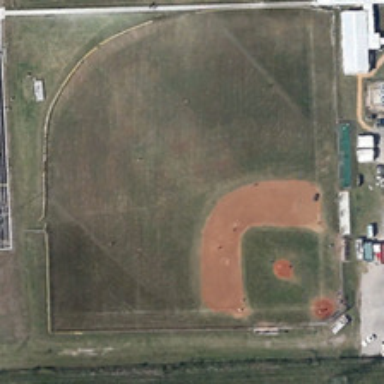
There is a baseball field bext to a black road with white lane markings .